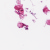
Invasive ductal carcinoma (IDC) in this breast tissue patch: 0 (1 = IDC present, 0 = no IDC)